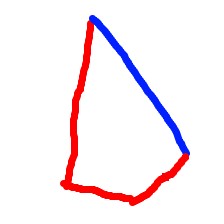
Shape: kite